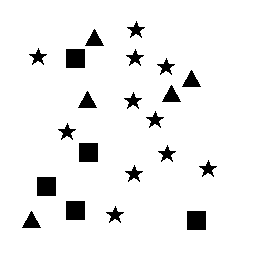
Squares: 5
Triangles: 5
Stars: 11
Total shapes: 21